Field crop: maize
Growth stage: 2
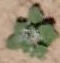
Species: chenopodium